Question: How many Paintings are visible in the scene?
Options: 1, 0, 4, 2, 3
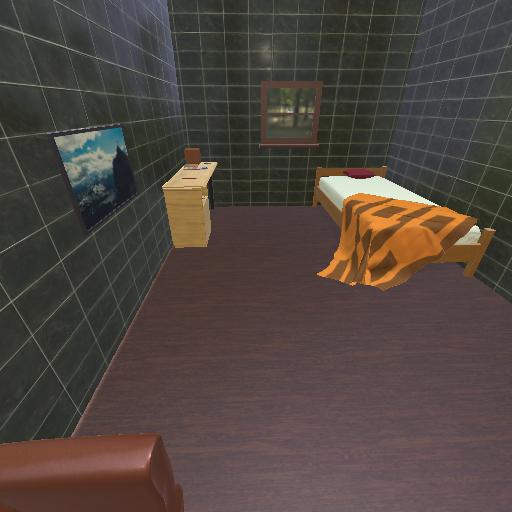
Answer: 1